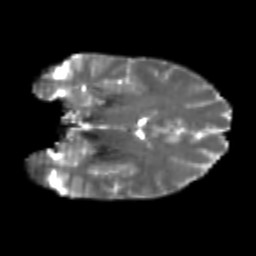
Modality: T2w
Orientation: coronal
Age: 24
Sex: male
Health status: healthy
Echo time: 0.074 s